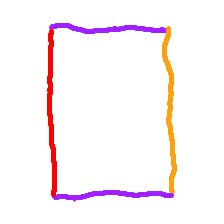
Shape: rectangle